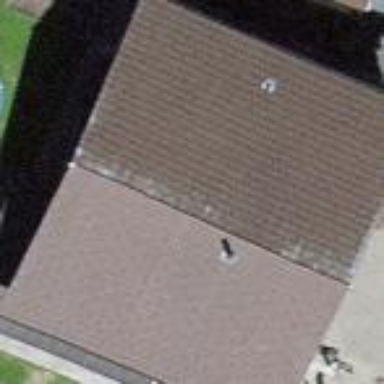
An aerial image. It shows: Detached building with gabled roof.